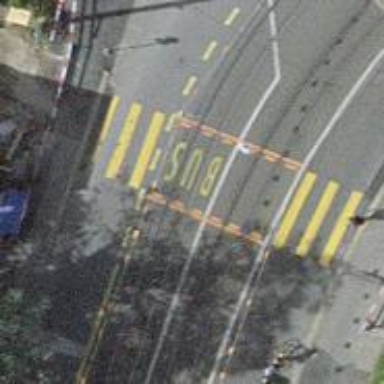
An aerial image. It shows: Tram railway with 1 track and contact lines for electrification.